Question: I am using 'Primefaces 5.0'.
I have a 'commandButton' which I want to style with Bootstrap's classes 'btn' and 'btn-warning', this is how the code looks like:
'''
<p:commandButton styleClass="btn btn-warning pull-right" icon="ui-icon-close"
value="Delete" action="#{houseProfileView.deleteImage}" update="images">
<f:setPropertyActionListener value="#{img}" target="#{houseProfileView.selectedImage}"/>
</p:commandButton>
'''
This is how the button looks on hovered state:

As you see, it's not completely filled with the background of 'btn-warning'.
And is how it looks on the default state.
---
As I've checked the order of inclusion of the stylesheets, I've noticed that Primefaces stylesheet is added automatically to the end, <URL> is the 'head' regarding the stylesheets.
And also, using the element inspection I see that the rules of bootstrap are overwritten by the ones of primefaces.
1. Using facets middle and last and adding into them this: <h:outputStylesheet name="bootstrap.min.css" library="css"/> with no luck
2. Including this <h:outputStylesheet name="bootstrap.min.css" library="css"/> at the end of the body.
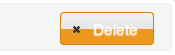
Answer: The css selectors used by primefaces for buttons will override the bootstrap btn and btn-warning selectors due to css precedence rules, regardless of which library is imported first.
(Note that primefaces is doing us a favor by inserting their styles at the end of your header to ensure that your own definitions will be able to override theirs, if you choose to do that.)
Bootstrap was designed with very simple css selectors for flexibility. This is good. But to get it to work with primefaces, you'll have to copy the styles out of bootstrap.css that you want into your project, and then modify its css selectors so that they will take precedence over primefaces, such as:
'''
.ui-button.btn-warning { ... }
'''
This will also allow you to handle the case when primefaces add the 'ui-state-hover' class when hovering over the button.
Not ideal, I know. Primefaces has a bootstrap theme, but it doesn't appear to match bootstrap completely, so your options are limited.